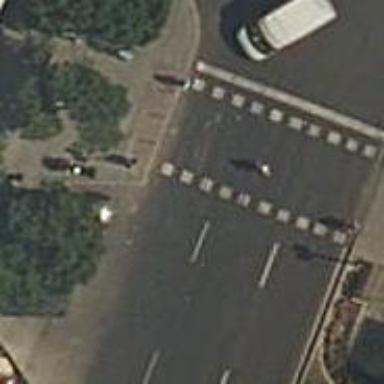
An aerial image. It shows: Traffic signals at road crossing.